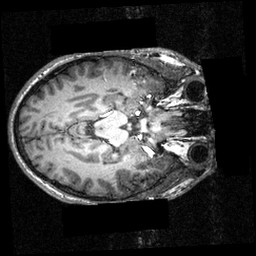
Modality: T1w
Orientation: axial
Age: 16
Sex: male
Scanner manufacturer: siemens
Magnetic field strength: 3.951 T
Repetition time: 1.5 s
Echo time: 0.00335 s